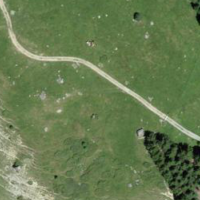
EUNIS habitat code: 26
Species observed at this site:
Melitaea didyma